已知以 \(F(1,0)\) 为焦点的抛物线 \(C_1\) 的顶点为原点，点 \(P\) 是抛物线 \(C_1\) 的准线上任意一点，过点 \(P\) 作抛物线 \(C_1\) 的两条切线 \(PA\)、\(PB\)，其中 \(A\)、\(B\) 为切点，设直线 \(PA\)、\(PB\) 的斜率分别为 \(k_1\)、\(k_2\)。

(1) 求抛物线 \(C_1\) 的标准方程；

(2) 若点 \(P\) 的纵坐标为 1，计算 \(k_1 \cdot k_2\) 的值；

(3) 求证：直线 \(AB\) 过定点，并求出这个定点的坐标。
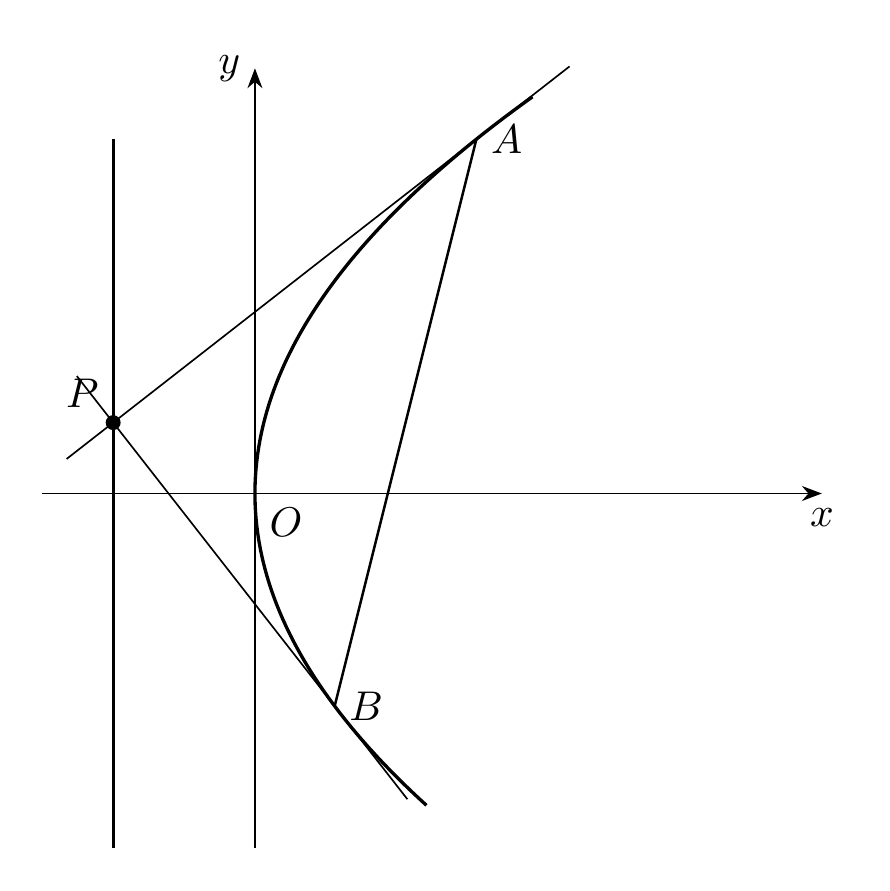
【解答】
【详解】（1）因为抛物线 \(C_1\) 的顶点为原点，焦点在 \(x\) 轴上，
所以设抛物线方程为 \(y^2 = 2px\ (p > 0)\)，
因为 \(F(1,0)\) 为焦点，所以 \(\dfrac{p}{2} = 1 \Rightarrow p = 2\)，
所以抛物线方程为 \(y^2 = 4x\)。

（2）抛物线方程为 \(y^2 = 4x\)，所以其准线方程为 \(x = -1\)，
点 \(P\) 是抛物线 \(C_1\) 的准线上点，且纵坐标为 1，所以 \(P(-1,1)\)。

过 \(P\) 作抛物线切线，由题知斜率存在且不为 0，设其斜率为 \(k\)，
则切线方程为 \(y = k(x + 1) + 1 \Rightarrow x = \dfrac{y - 1}{k} - 1\)，

联立
\[
\begin{cases}
y^2 = 4x \\
x = \dfrac{y - 1}{k} - 1
\end{cases}
\Rightarrow y^2 - \dfrac{4y}{k} + \dfrac{4}{k} + 4 = 0,
\]
\[
\Delta = \left(-\dfrac{4}{k}\right)^2 - 4\left(\dfrac{4}{k} + 4\right) = 0 \Rightarrow k^2 + k - 1 = 0,
\]
其两根为 \(k_1,k_2\)，
所以 \(k_1 \cdot k_2 = -1\)。

（3）解：设点 \(A(x_1,y_1)\)、\(B(x_2,y_2)\)，

下面证明抛物线 \(C_1\) 在其上一点 \(A\) 处的切线方程为 \(y_1y = 2x + 2x_1\)，

联立
\[
\begin{cases}
y^2 = 4x \\
y_1y = 2x + 2x_1
\end{cases}
\]
可得 \(y^2 - 2y_1y + 4x_1 = 0\)，

即 \(y^2 - 2y_1y + y_1^2 = 0\)，即 \((y - y_1)^2 = 0\)，

解得 \(y = y_1\)，所以，抛物线 \(C_1\) 在其上一点 \(A\) 处的切线方程为 \(y_1y = 2x + 2x_1\)，

同理可知，抛物线 \(C_2\) 在其上一点 \(B\) 处的切线方程为 \(y_2y = 2x + 2x_2\)，

将点 \(P\) 的坐标代入切线 \(PA\)、\(PB\) 的方程可得
\[
\begin{cases}
ty_1 = 2x_1 - 2 \\
ty_2 = 2x_2 - 2
\end{cases}, \quad \text{即} \quad
\begin{cases}
2x_1 - ty_1 - 2 = 0 \\
2x_2 - ty_2 - 2 = 0
\end{cases},
\]

所以，点 \(A\)、\(B\) 的坐标满足方程 \(2x - ty - 2 = 0\)，

所以，直线 \(AB\) 的方程为 \(2x - ty - 2 = 0\)，

由
\[
\begin{cases}
2x - 2 = 0 \\
y = 0
\end{cases}
\quad \text{可得} \quad
\begin{cases}
x = 1 \\
y = 0
\end{cases},
\]
所以，直线 \(AB\) 过定点 \((1,0)\)。